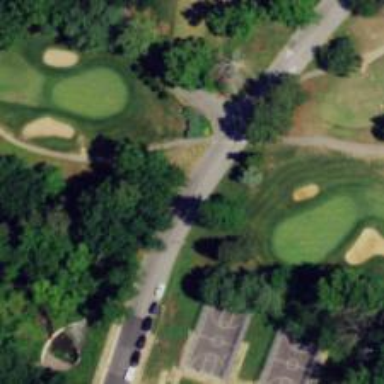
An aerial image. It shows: Path for golf carts.